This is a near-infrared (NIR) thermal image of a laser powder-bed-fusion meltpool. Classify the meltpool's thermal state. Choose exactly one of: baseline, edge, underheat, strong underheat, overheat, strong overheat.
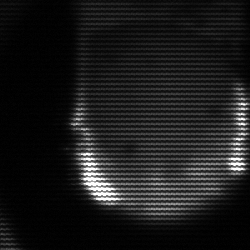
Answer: strong underheat